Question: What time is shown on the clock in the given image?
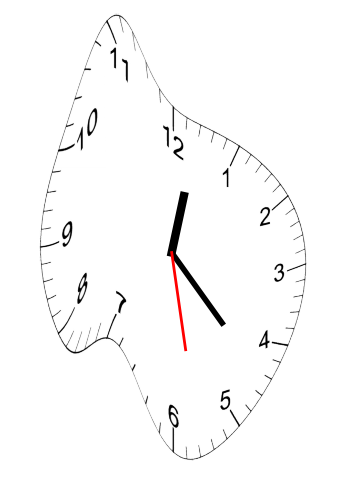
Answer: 12:22:28